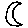
Label: moon